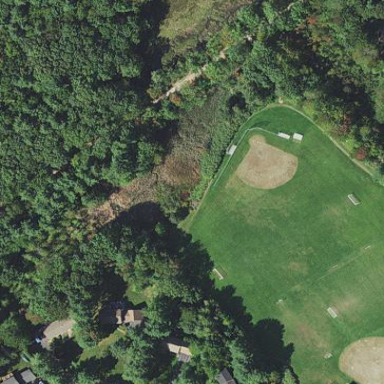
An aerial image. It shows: Grass pitch designed for baseball and softball.